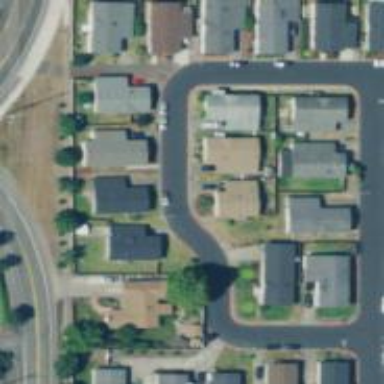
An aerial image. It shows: Residential road with sidewalk on the left side.